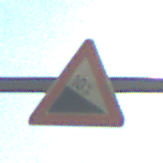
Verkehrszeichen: Gefaelle10
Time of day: MorningAfternoon
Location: Outdoor (Nature)
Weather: PartlyCloudy
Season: NotSpecified
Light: Natural